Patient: sex M, age 70
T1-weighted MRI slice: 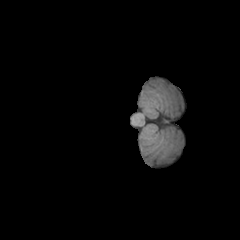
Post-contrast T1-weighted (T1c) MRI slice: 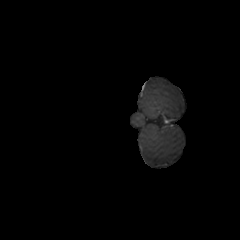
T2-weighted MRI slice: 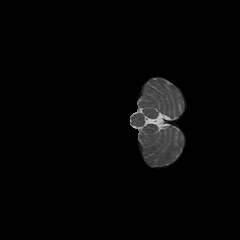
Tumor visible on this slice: no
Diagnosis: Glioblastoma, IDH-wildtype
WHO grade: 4